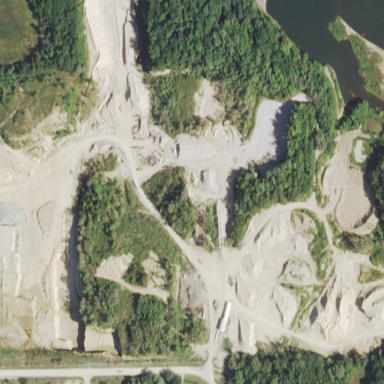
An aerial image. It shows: Quarry area.